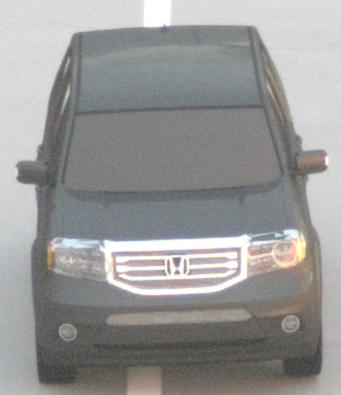
Make: Honda
Model: Pilot
Detailed model: Gen. 2 Facelift
Model produced from: 2012
Model produced until: 2015
Doors: 5
Color: gray
Road condition: dry road
Daytime: sunrise or sunset
Contrast: medium contrast